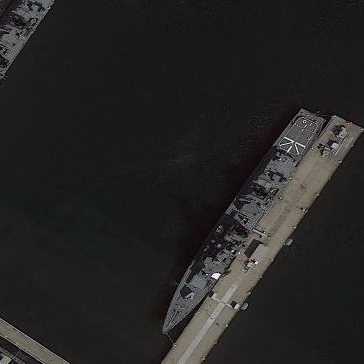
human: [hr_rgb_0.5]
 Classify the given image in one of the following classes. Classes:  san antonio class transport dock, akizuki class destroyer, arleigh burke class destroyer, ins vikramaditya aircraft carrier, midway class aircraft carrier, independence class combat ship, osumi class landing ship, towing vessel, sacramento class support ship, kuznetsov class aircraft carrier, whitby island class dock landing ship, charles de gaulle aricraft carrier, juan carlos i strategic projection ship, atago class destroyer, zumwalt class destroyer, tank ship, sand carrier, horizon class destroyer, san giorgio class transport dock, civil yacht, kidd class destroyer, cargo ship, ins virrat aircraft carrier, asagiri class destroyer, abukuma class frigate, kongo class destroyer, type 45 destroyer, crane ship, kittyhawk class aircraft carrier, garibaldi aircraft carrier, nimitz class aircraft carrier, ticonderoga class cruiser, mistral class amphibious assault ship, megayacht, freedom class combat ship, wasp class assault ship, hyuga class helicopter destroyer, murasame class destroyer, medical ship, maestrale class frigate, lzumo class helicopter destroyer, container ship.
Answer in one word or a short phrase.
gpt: Murasame class destroyer